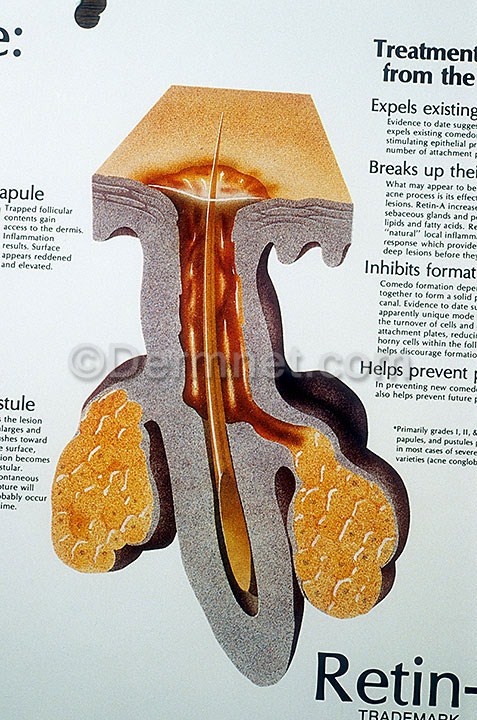
Disease: Acne and Rosacea Photos